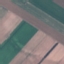
Land use / land cover: AnnualCrop